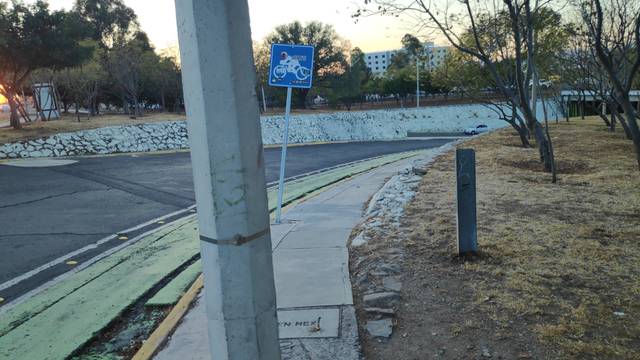
Region: Mexico
Coordinates: 20.58, -100.367